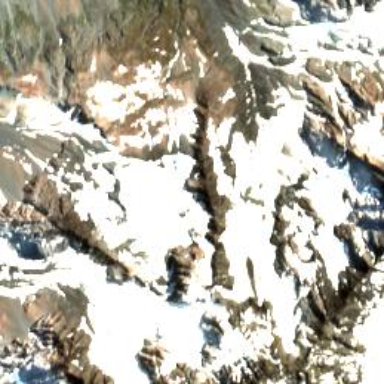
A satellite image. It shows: Majestic glacier in the distance.